Question: I have a model as shown below (created using approach).
A book is a selling item. A DigitalDisc is a selling item. This is working fine and data is getting inserted correctly in database.
I am adding a new entity named "Purchase". One purchase contains multiple sellingitems. Once I added this new association and updated the database schema, I am getting the following exception.
> An error occurred while updating the entries."The INSERT statement conflicted with the FOREIGN KEY constraint \"FK_PurchaseSellingItem\". The conflict occurred in database \"LibraryReservationSystem\", table \"dbo.Purchases\", column 'PurchaseId'.\r\nThe statement has been terminated."}
How to overcome this?
Note: I need to create a book (like entering book data into database). The purchase may or may not happen for this book. When the book is created the foreign key column should be null for that book. But when that column is updated, it should be an ID present in Purchase table Is that possible?

Note: When I try to make the field "PurchasePurchaseId" nullable in model, I am getting following error:
> Error 1 Error 113: Multiplicity is not valid in Role 'Purchase' in relationship 'PurchaseSellingItem'. Because all the properties in the Dependent Role are nullable, multiplicity of the Principal Role must be '0..1'. C:\Documents and Settings\U16990\My Documents\Visual Studio 2010\Projects\LijosEF\LijosEF\MyModelFirstTest.edmx 35 3 LijosEF
CODE
'''
class Program
{
static string connectionStringVal;
static void Main(string[] args)
{
SqlConnectionStringBuilder sqlBuilder = new SqlConnectionStringBuilder();
sqlBuilder.DataSource = ".";
sqlBuilder.InitialCatalog = "LibraryReservationSystem";
sqlBuilder.IntegratedSecurity = true;
// Initialize the EntityConnectionStringBuilder.
EntityConnectionStringBuilder entityBuilder = new EntityConnectionStringBuilder();
entityBuilder.Provider = "System.Data.SqlClient";
entityBuilder.ProviderConnectionString = sqlBuilder.ToString();
entityBuilder.Metadata = @"res://*/MyModelFirstTest.csdl|res://*/MyModelFirstTest.ssdl|res://*/MyModelFirstTest.msl";
connectionStringVal = entityBuilder.ToString();
AddBook();
AddDisc();
}
private static void AddBook()
{
//string connectionstring = "Data Source=.;Initial Catalog=SalesDB;Integrated Security=True;Connect Timeout=30";
using (var db = new MyModelFirstTestContainer(connectionStringVal))
{
Book book = new Book();
book.AvailabilityStatus = "Available";
book.Price = 150;
book.Title = "Maths Easy";
db.SellingItems.AddObject(book);
db.SaveChanges();
}
}
private static void AddDisc()
{
//string connectionstring = "Data Source=.;Initial Catalog=SalesDB;Integrated Security=True;Connect Timeout=30";
using (var db = new MyModelFirstTestContainer(connectionStringVal))
{
DigitalDisc disc = new DigitalDisc();
disc.AvailabilityStatus = "Available";
disc.Price = 300;
disc.Artist = "Turtle Violin";
db.SellingItems.AddObject(disc);
db.SaveChanges();
}
}
}
'''
REFERENCE:
1. Database design - articles, blog posts, photos, stories
2. Can I get Entity Framework (model-first) to generate composite keys?
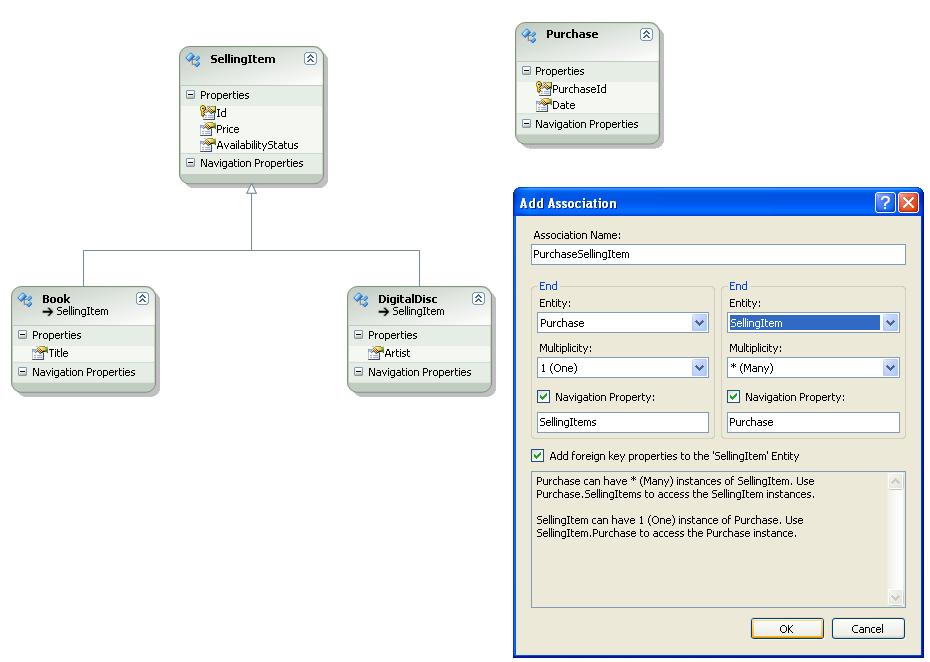
Answer: You configured your relation to be mandatory but you are saving 'SellingItem' without related 'Purchase'. I would expect that EF will throw some exception before saving records to the database but it didn't and it most probably tries to pass default value for FK column and you don't have any 'Purchase' with such 'Id'.
Btw. shouldn't you use many-to-many relation instead because selling item can be sold multiple times and purchase can have multiple selling items?